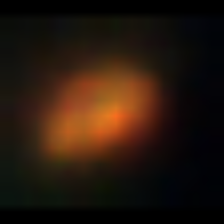
Taxon: NanoPlankton
Group: Other